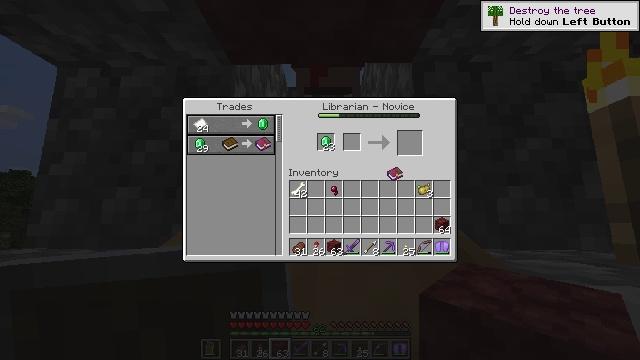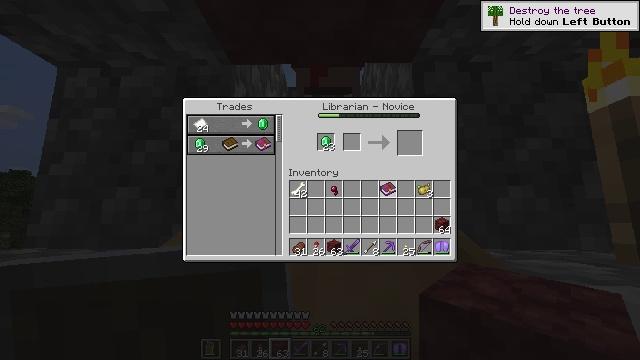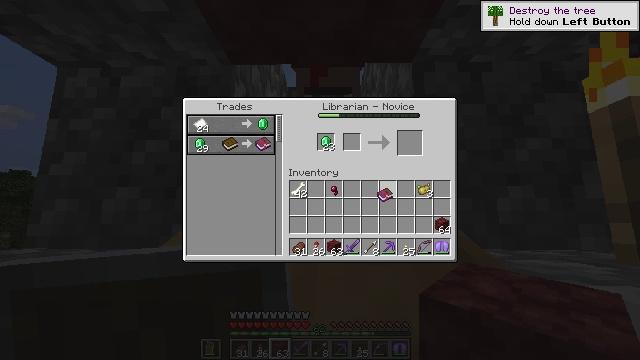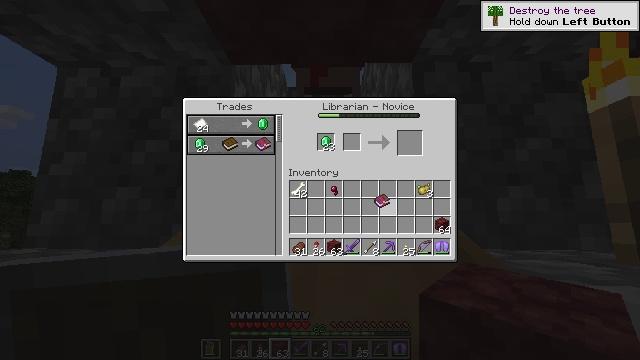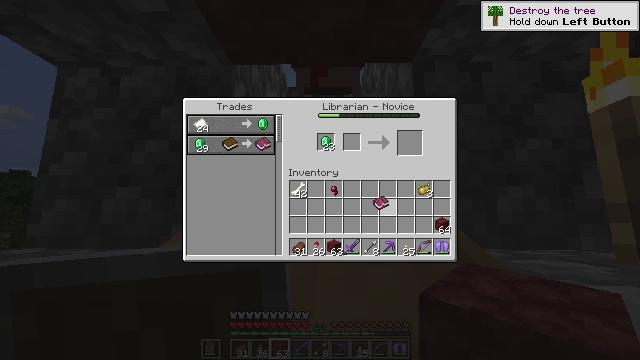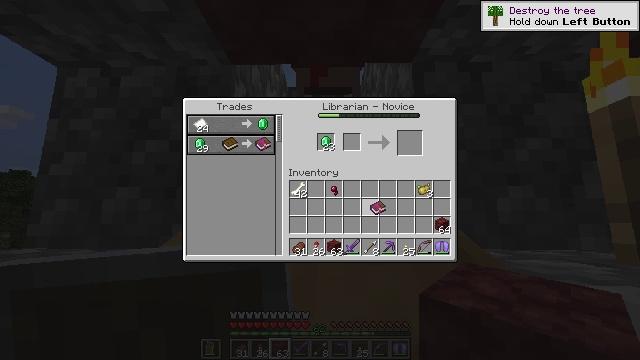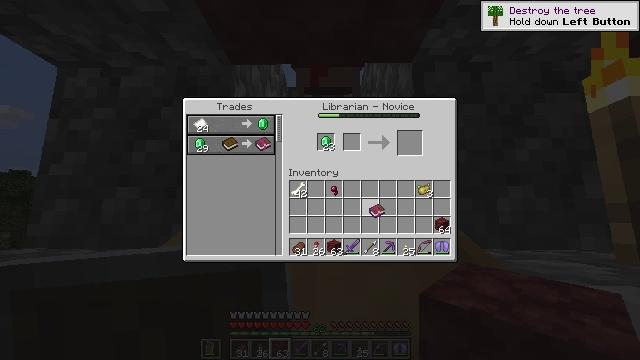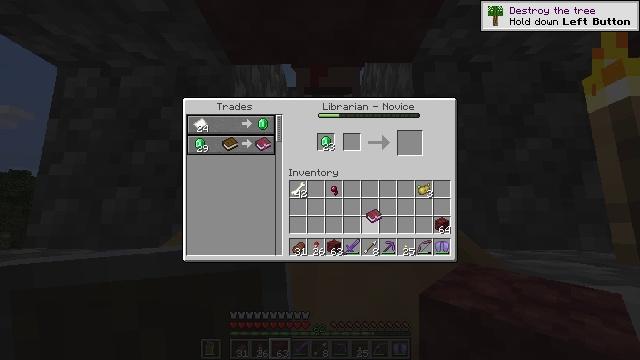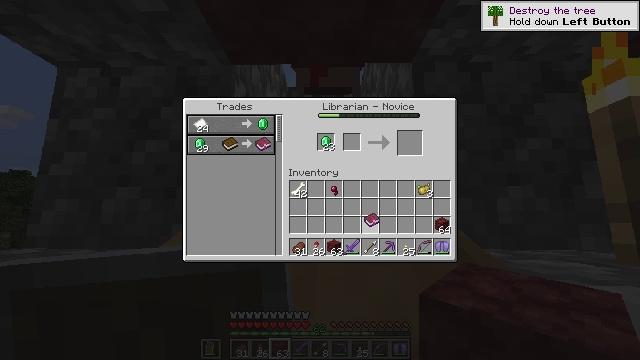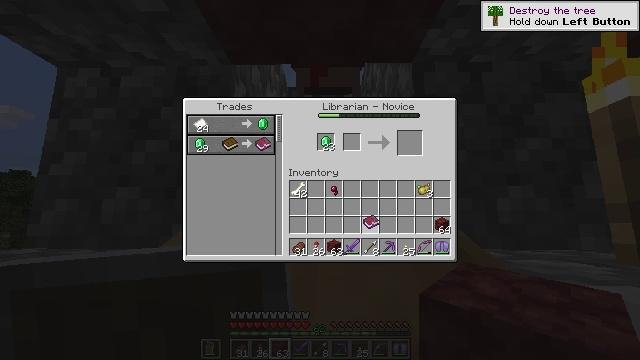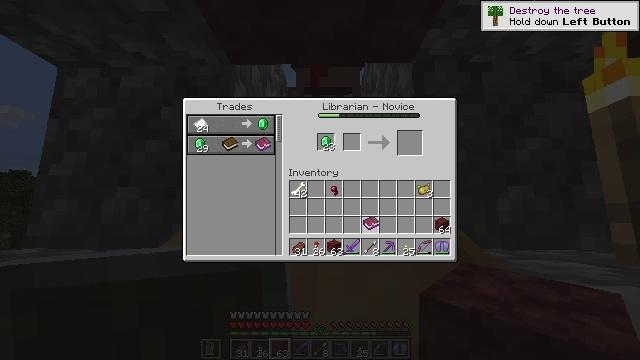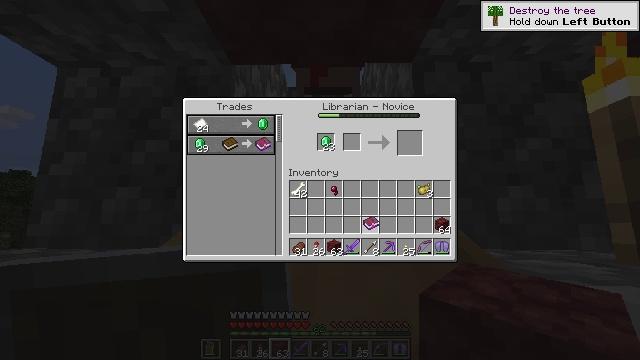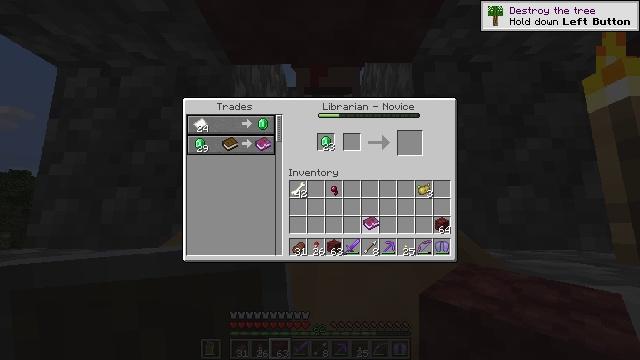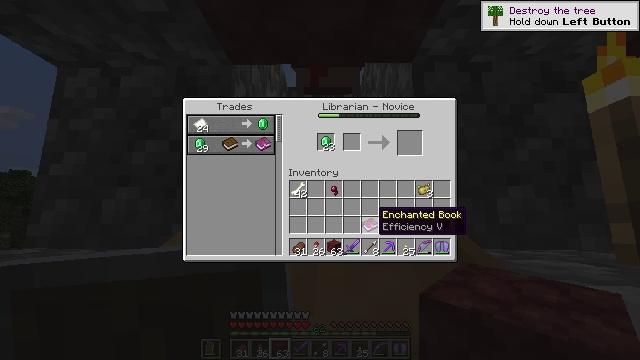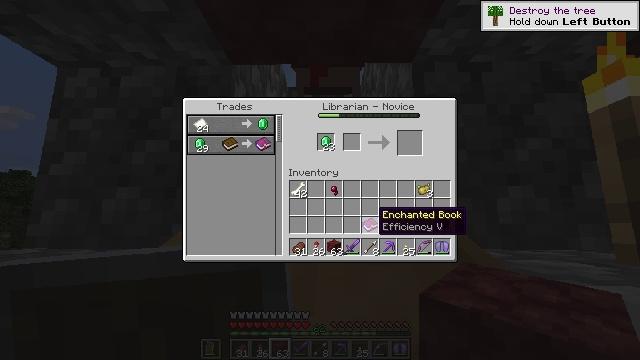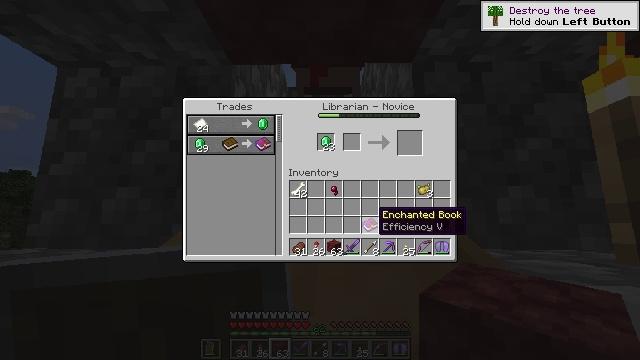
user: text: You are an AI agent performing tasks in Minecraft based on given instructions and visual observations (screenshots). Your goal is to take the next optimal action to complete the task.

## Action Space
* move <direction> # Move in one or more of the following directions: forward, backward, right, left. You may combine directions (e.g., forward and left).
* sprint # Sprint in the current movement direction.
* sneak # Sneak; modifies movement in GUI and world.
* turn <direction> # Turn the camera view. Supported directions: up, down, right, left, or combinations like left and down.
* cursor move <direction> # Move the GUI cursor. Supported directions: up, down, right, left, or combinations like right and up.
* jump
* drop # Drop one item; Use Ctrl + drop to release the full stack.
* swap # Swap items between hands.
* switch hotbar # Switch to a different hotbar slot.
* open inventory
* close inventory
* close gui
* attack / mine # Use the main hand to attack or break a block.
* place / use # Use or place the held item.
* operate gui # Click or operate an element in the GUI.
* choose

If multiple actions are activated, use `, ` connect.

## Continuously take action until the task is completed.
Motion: motion action
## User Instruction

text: Use the crafting table to craft a slime block.
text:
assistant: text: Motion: turn left and down
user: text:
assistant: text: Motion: no_op
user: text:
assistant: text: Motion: no_op
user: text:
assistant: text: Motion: no_op
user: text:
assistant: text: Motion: no_op
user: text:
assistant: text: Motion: no_op
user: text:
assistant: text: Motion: no_op
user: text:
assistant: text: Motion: no_op
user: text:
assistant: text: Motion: no_op
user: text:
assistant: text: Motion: attack / mine
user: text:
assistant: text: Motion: attack / mine
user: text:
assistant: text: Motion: attack / mine
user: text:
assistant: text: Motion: no_op
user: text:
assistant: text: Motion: no_op
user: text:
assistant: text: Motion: no_op
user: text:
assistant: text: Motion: open inventory
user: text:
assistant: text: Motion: open inventory
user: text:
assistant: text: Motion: turn right and down, open inventory
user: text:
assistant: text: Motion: turn right and down
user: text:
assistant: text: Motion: turn right and down
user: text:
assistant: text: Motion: move forward and move right, turn right and down
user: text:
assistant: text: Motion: move forward and move right, turn right and down
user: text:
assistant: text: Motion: move forward and move right, turn right and down
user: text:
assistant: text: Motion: move forward and move right, turn right and down
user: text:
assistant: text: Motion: move forward and move right, turn right
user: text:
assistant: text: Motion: move forward, turn right
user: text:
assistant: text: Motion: turn left
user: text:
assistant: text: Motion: turn left and up
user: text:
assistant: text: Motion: turn left and up
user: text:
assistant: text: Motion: turn left and up